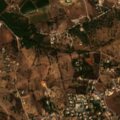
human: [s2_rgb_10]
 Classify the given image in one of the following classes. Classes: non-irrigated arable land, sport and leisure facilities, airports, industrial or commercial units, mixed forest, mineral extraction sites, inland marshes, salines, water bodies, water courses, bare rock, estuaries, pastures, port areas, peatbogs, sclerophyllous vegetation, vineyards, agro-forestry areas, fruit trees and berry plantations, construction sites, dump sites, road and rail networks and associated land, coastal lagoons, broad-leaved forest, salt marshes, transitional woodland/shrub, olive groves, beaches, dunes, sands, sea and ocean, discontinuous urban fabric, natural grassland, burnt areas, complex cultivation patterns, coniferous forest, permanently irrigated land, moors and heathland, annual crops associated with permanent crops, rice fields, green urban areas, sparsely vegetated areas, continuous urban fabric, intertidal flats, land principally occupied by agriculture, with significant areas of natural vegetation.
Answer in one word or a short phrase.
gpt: vineyards, annual crops associated with permanent crops, complex cultivation patterns, land principally occupied by agriculture, with significant areas of natural vegetation, transitional woodland/shrub